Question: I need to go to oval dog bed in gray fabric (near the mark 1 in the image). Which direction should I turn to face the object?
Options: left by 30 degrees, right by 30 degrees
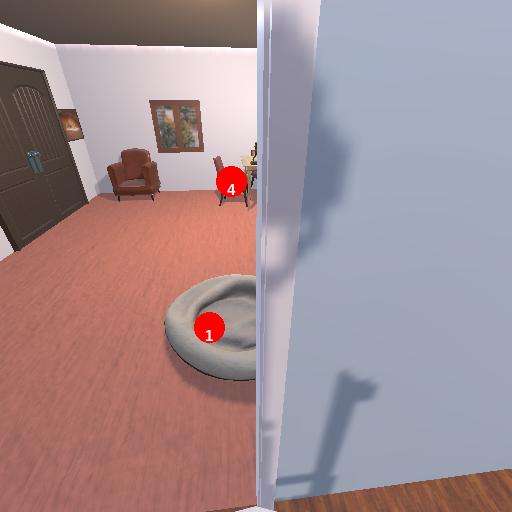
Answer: left by 30 degrees